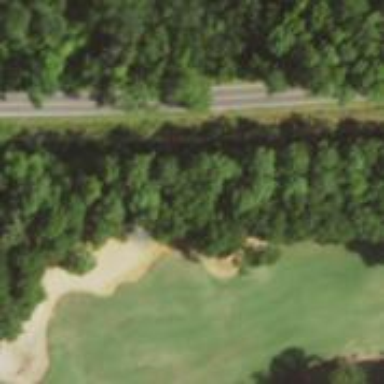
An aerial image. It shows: Sand bunker on golf course.